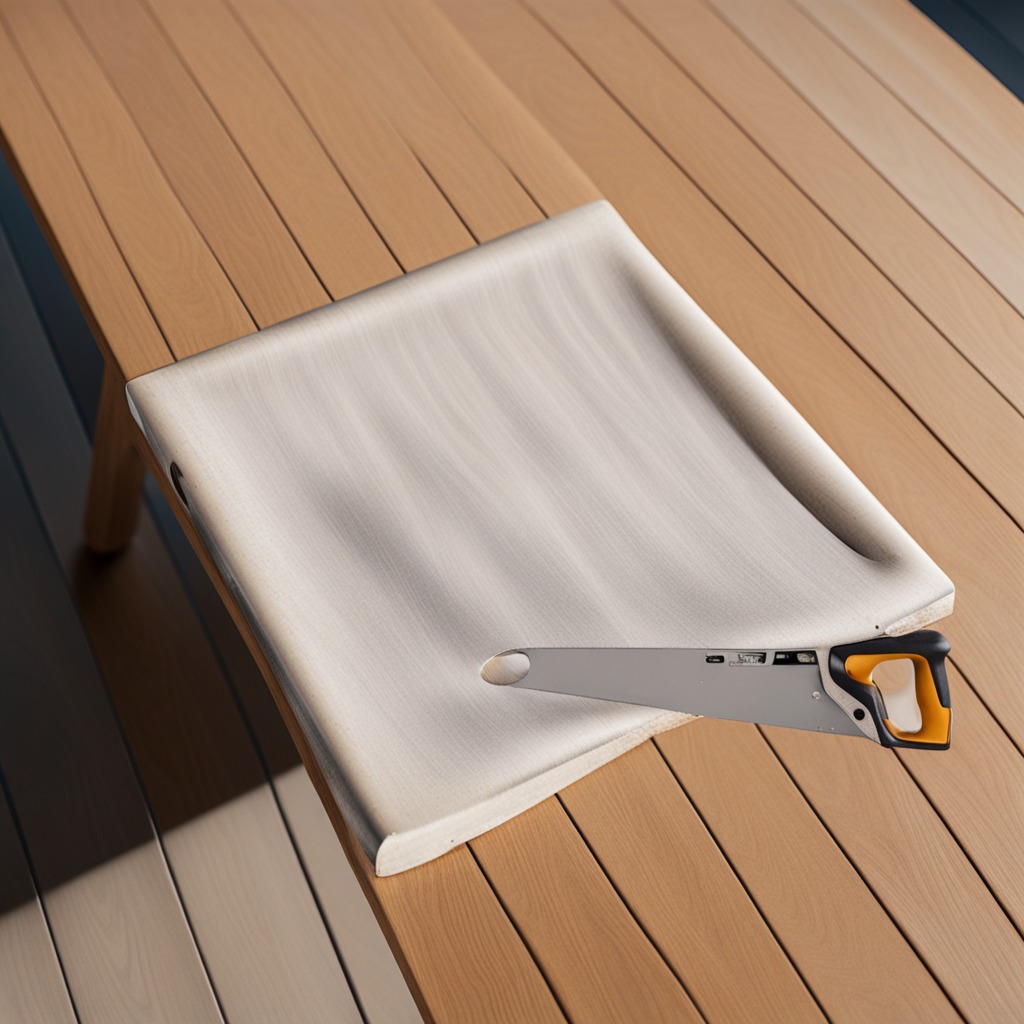
A metal saw is lying on a wooden table in an outdoor workshop during daytime bright natural light soft shadows worn but beneath the cloth.